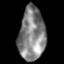
Tissue: lung
Cell type: Epithelial cells
Senescence score: 0.2435
Nuclear area (px): 1379
Mean DAPI intensity: 130.764